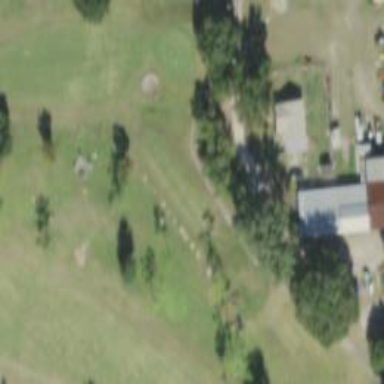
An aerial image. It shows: Grassy area designated as golf tee.